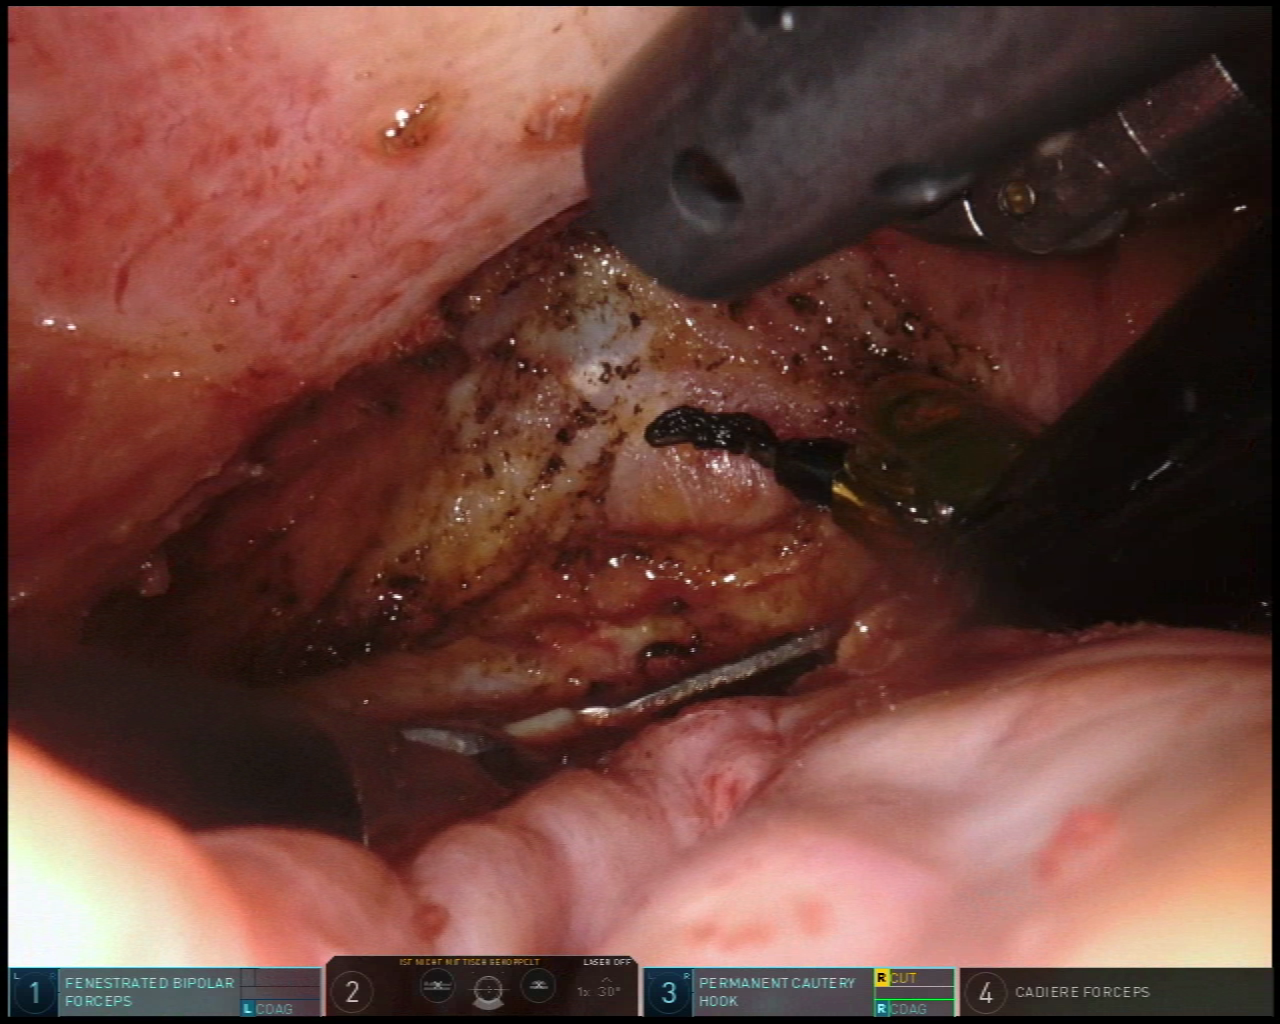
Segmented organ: vesicular_glands
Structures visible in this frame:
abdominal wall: no
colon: no
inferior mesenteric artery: no
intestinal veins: no
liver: no
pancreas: no
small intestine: no
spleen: no
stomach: no
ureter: no
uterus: no
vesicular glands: yes